Question: I have a PHP script that uses a while loop to generate an HTML table.
'''
echo'<table id="rideTable" style="width:100%; cursor:pointer;">
<tr>
<th>NAME</th>
<th>ARRIVAL CITY</th>
<th>DEPARTURE CITY</th>
<th>AVALIABLE SPACE</th>
<th>DEPARTURE Date</th>
<th>Price</th>
</tr>';
while($row = mysqli_fetch_array($query)){
$fburl = $row['fb_url'];
echo '<tr><td><a href='.$fburl.'>'.$row['Name'].'</a></td><td>'.$row['ArriveCity'].'</td><td>'.$row['DepartCity'].'</td><td>'.$row['Space'].'</td><td>'.$row['Date'].'</td><td>$'.$row['Price'].'</td></tr>
<tr id = "description"><td colspan="6"><p>Detailed Ride Description Goes Here</p></td></tr>';
}
echo'</table>';
'''
Here is a screen capture showing a single row of the generated table:

. My question is: How can I make it so when the user clicks on a table row, a description row becomes visible beneath the row clicked. Special notes *this is within a PHP script, so the Javascript will likely need to be embedded in an statement.
The row which needs to be is the with id = description on the third line of the while loop.
I have looked through similar questions, but could not get a toggled table row working for my table.
(Possible difficulties: table created with php script, table generated using while loops)
Current Javascript code:
'''
<script>
document.addEventListener("DOMContentLoaded", function(event) {
document.querySelector("#rideTable").onclick = function() {
document.querySelector(".description").style.display = "table-row";
};
});
</script>
'''
The script is somewhat functional, however upon clicking the table a second time, the description does not toggle to invisible. Also, the click event is tracking the entire table, not individual rows; meaning, anywhere you click on the table will render the first description visible. I want to make it so when you click on a specific row, that row's description toggles between visible / hidden.
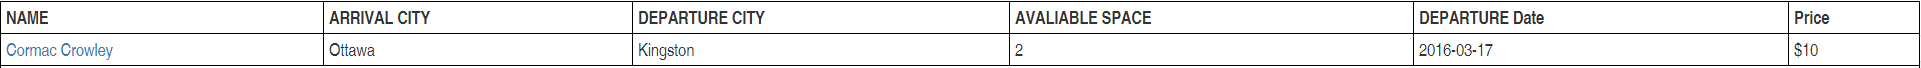
Answer: First of all, your code is invalid in some way, as you wrote something like
'''
id = description
'''
inside a loop. What if there is more than one iteration of the loop? There will be more than HTML element with the same id and it's unacceptable (not only semantically invalid, but also making elements harder to access with javascript). Please consider using attribute instead of an .
You should also note that there is no connection between PHP and Javascript. The first one is just a server-side language, which you use to generate some HTML code. The latter is a client-side language, which you will most likely insert somewhere inside a HTML document - it doesn't matter if the document is generated using PHP or not.
And finally, the answer for your question is a JS code:
'''
document.querySelector("#rideTable").onclick = function() {
document.querySelector("#description").style.display = "table-row";
}
'''
But before that you should use CSS to hide this row:
'''
#description {
display: none;
}
'''